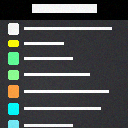
Screen state: on